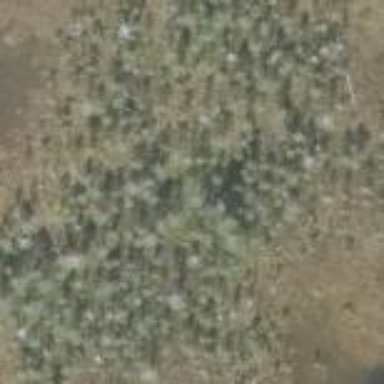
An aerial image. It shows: Needle-leaved woodland.